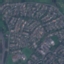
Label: Residential